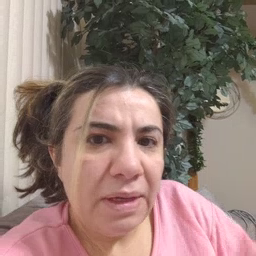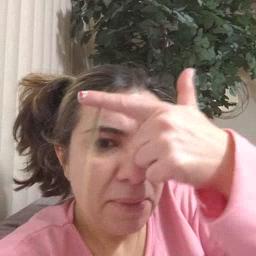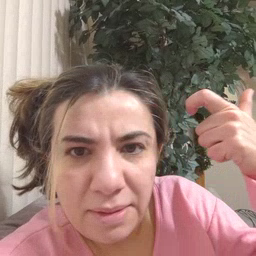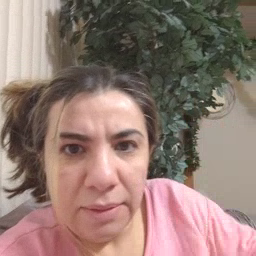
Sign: because